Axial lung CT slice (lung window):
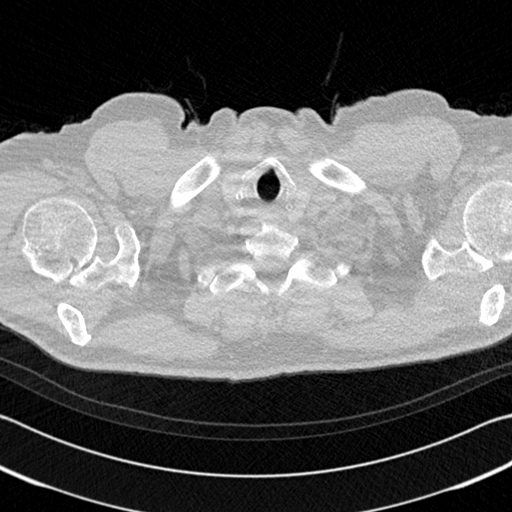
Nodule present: no